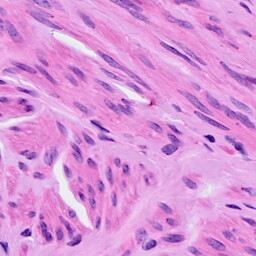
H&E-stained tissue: Ovarian